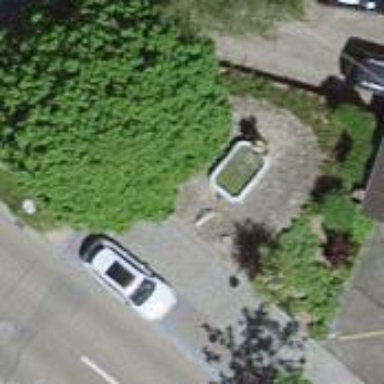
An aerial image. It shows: Beautiful fountain.